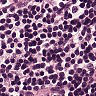
Metastatic tissue present: no